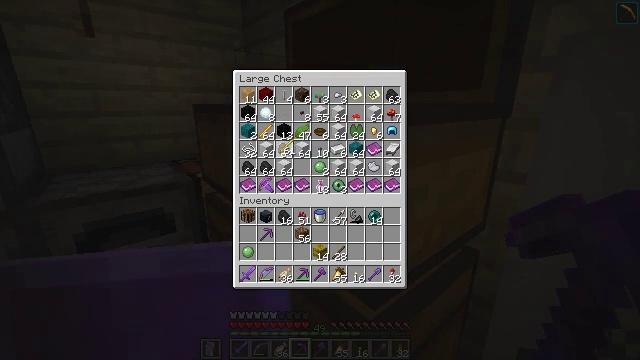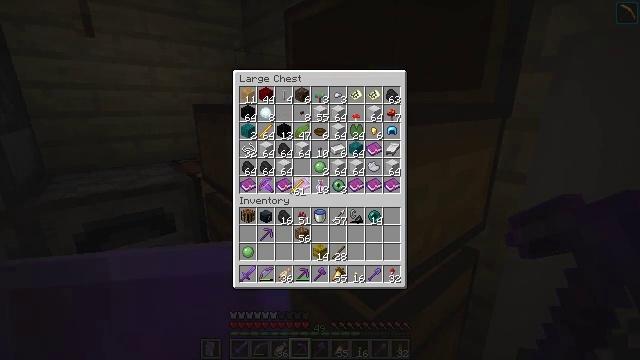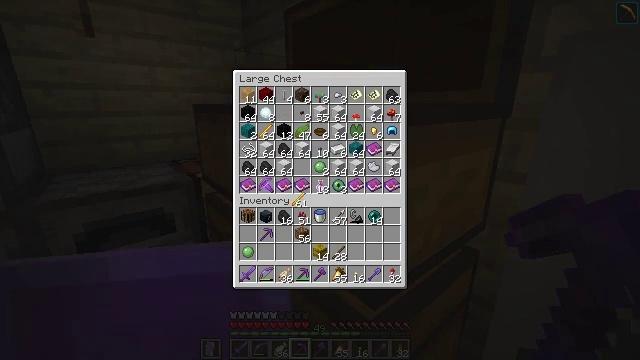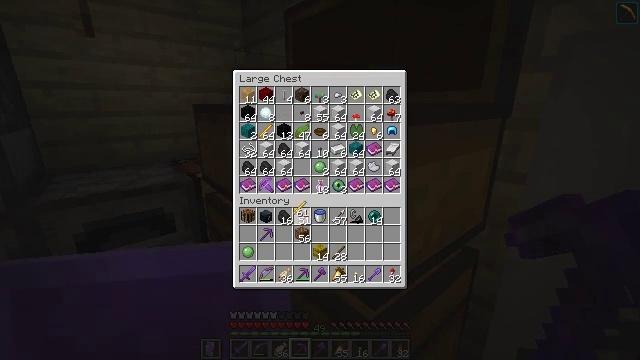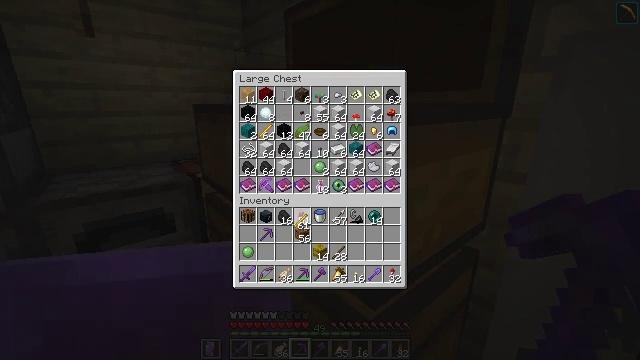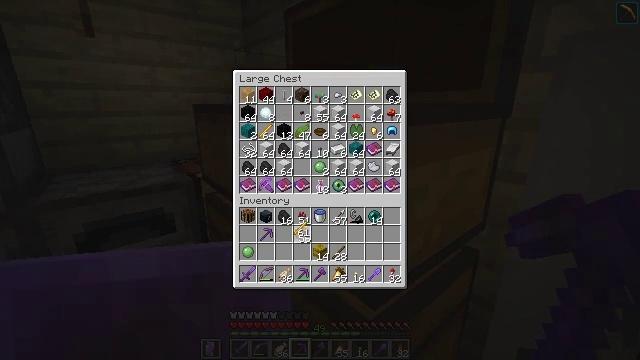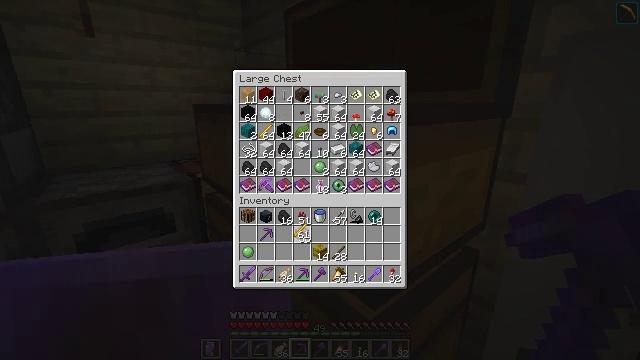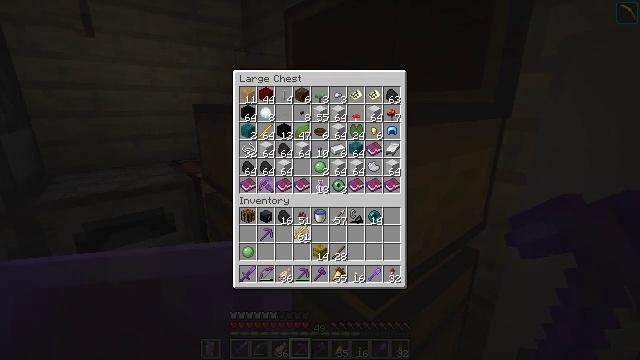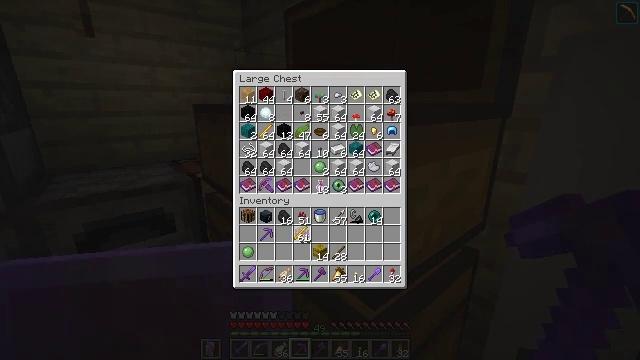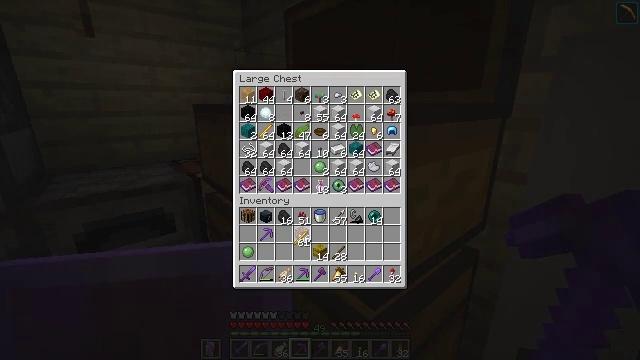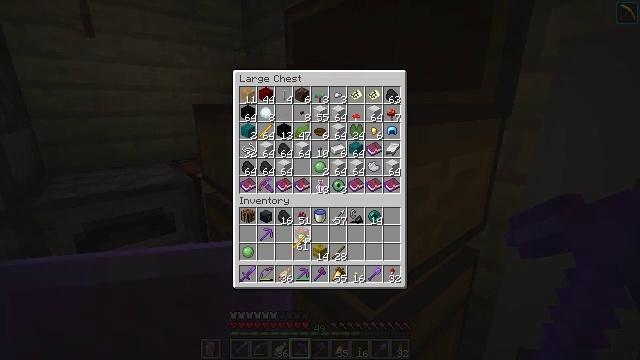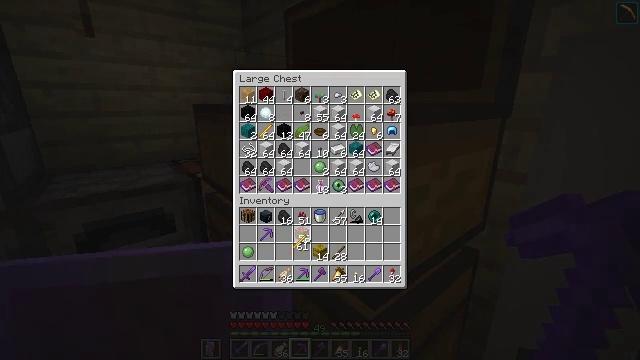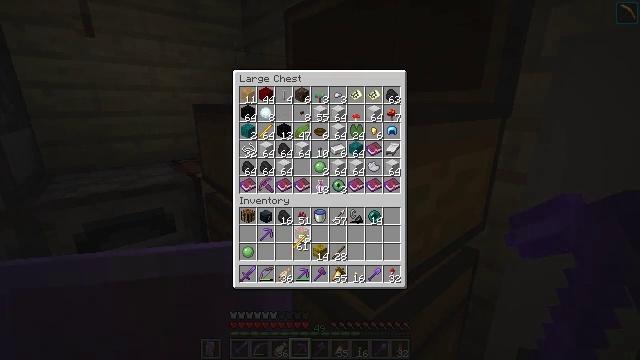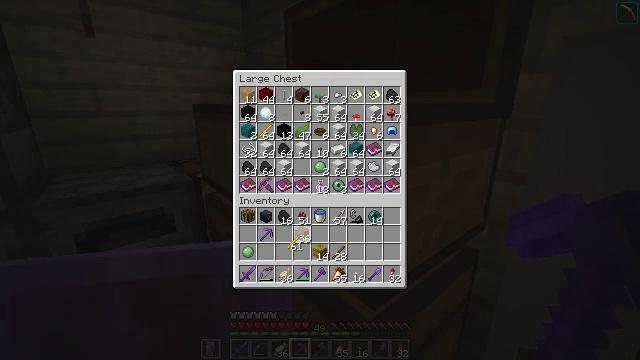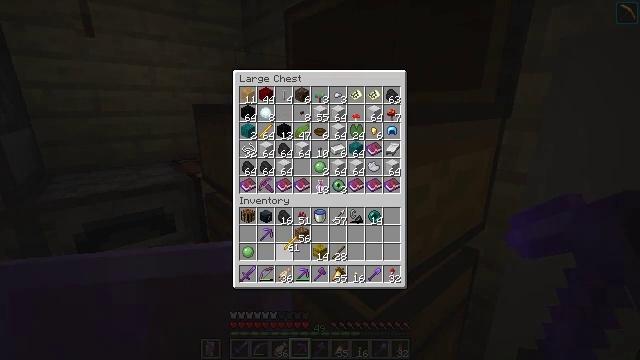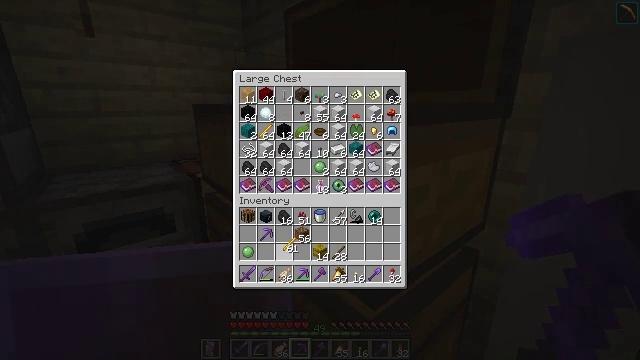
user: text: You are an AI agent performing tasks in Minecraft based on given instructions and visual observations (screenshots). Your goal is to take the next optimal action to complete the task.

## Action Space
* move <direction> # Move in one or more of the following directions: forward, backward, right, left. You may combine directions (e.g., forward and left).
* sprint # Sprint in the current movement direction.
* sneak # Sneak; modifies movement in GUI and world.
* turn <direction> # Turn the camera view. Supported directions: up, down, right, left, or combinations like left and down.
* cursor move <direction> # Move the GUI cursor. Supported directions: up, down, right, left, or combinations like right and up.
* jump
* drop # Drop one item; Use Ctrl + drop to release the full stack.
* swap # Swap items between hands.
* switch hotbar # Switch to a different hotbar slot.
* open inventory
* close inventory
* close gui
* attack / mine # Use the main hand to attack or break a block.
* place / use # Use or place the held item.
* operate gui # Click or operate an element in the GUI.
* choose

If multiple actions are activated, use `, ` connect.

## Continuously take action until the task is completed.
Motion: motion action
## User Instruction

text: Turn blaze rods into blaze powder.
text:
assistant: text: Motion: cursor move right and down
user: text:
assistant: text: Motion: cursor move down
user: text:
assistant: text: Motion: cursor move down
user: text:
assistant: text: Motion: cursor move down
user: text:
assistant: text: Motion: no_op
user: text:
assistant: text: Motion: no_op
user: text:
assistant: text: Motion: no_op
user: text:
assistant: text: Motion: no_op
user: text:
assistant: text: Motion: no_op
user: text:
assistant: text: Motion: no_op
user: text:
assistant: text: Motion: no_op
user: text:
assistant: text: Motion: no_op
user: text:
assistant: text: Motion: no_op
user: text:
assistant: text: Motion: no_op
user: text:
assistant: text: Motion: no_op
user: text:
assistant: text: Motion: no_op
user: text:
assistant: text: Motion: choose
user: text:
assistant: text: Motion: choose
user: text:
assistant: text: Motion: choose
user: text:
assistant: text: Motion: no_op
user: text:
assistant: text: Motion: no_op
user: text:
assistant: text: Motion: cursor move up
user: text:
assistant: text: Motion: cursor move up
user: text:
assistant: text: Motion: cursor move up
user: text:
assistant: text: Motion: cursor move up
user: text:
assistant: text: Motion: cursor move up
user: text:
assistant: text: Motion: no_op
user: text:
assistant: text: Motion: no_op
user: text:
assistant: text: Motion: no_op
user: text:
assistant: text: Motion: no_op